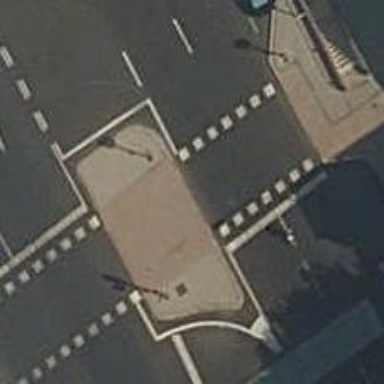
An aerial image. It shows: Zebra crossing with traffic signals and island in the middle.